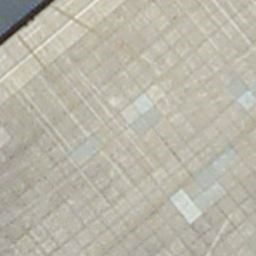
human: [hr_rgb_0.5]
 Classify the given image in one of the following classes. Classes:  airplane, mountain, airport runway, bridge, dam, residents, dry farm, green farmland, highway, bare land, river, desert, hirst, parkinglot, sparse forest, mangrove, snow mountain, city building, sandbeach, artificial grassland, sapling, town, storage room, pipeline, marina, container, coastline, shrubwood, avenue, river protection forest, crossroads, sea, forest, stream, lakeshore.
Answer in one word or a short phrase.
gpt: airport runway